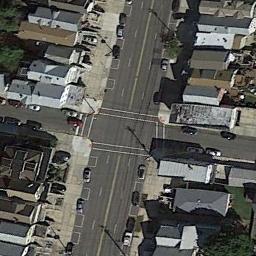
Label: intersection